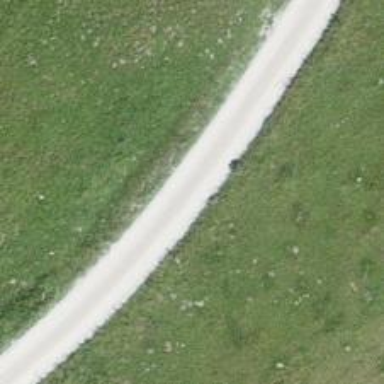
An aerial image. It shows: Gravel service road.